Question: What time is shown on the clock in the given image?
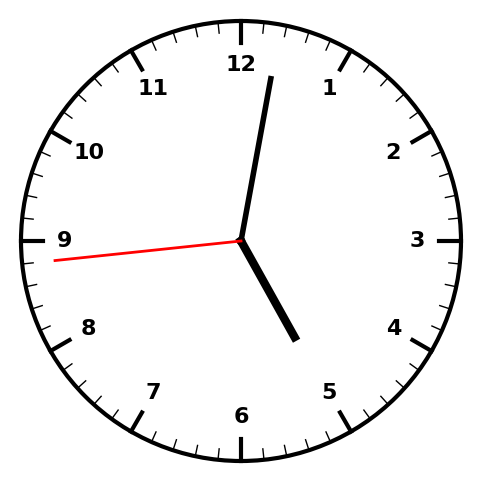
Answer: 05:01:44